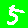
Digit: 5